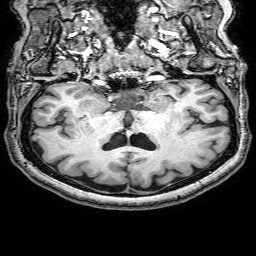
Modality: T1w
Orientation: sagittal
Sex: female
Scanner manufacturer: philips
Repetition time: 0.008253 s
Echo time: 0.00378 s